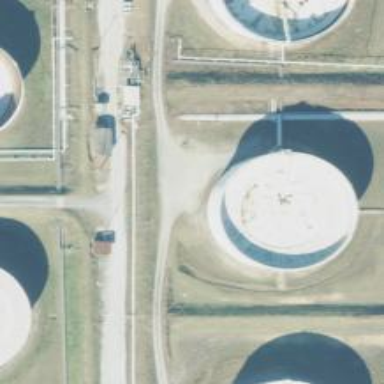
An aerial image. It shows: Storage tank building.